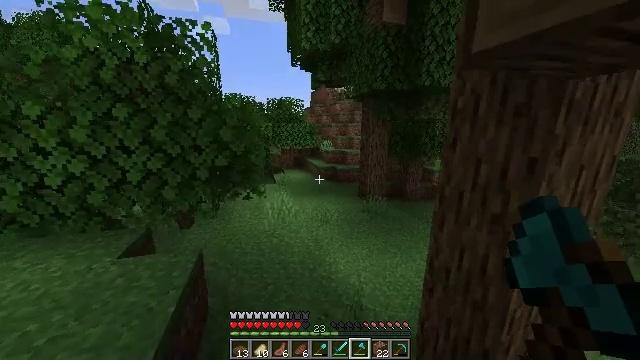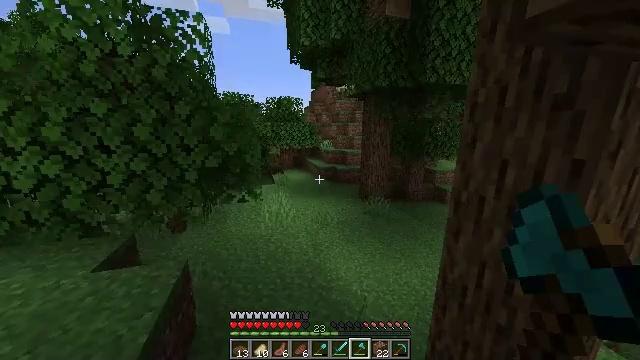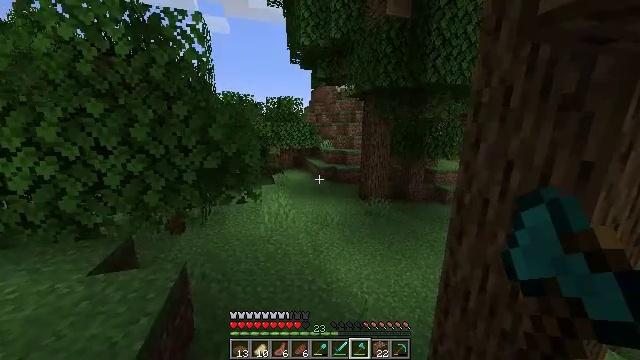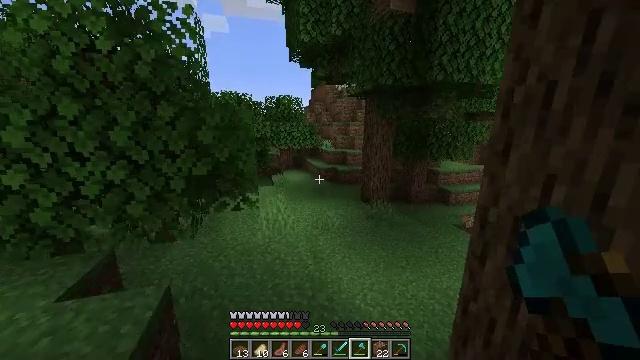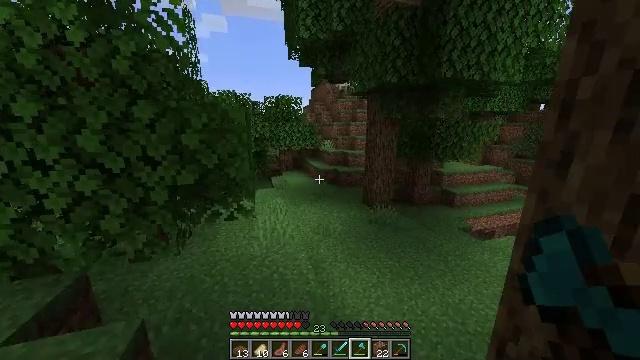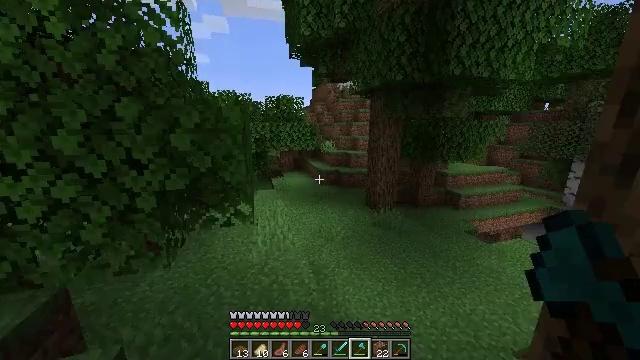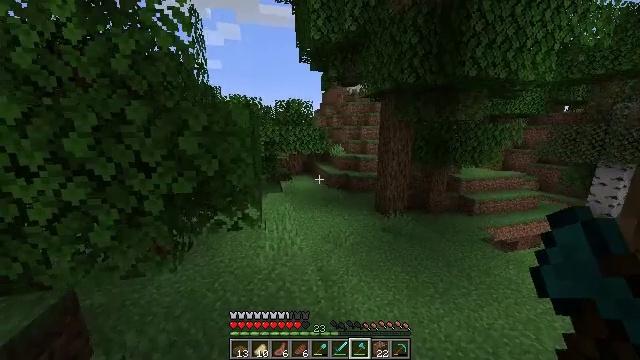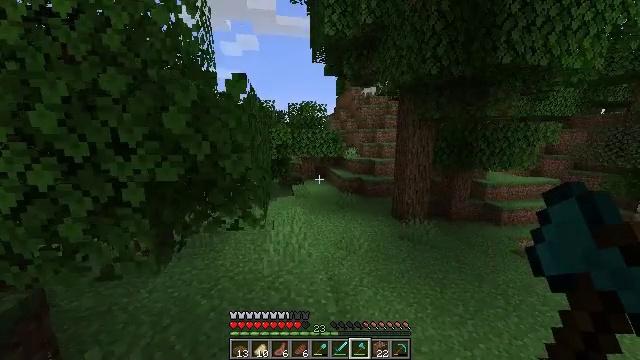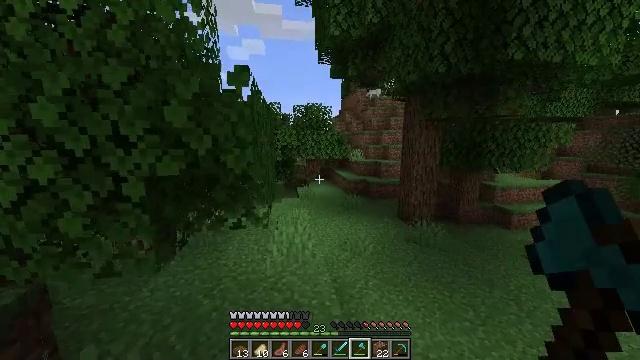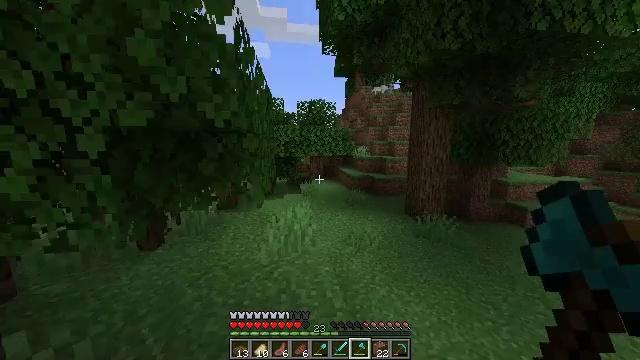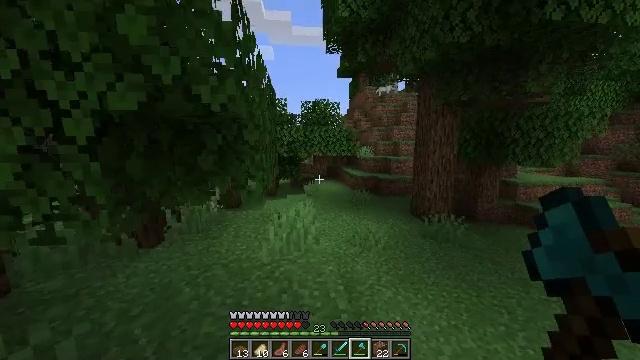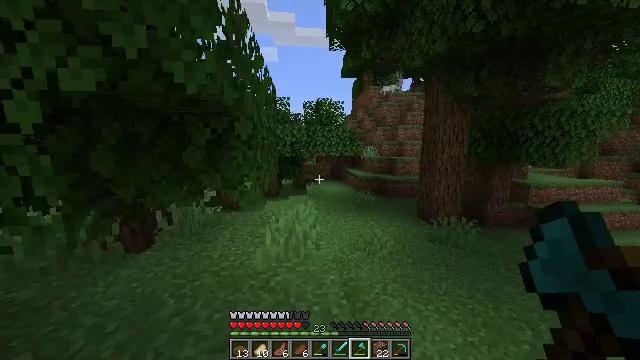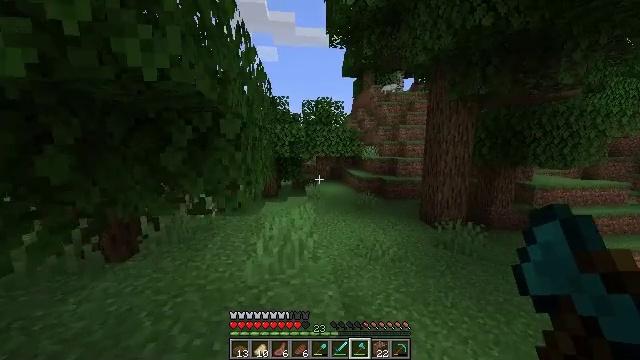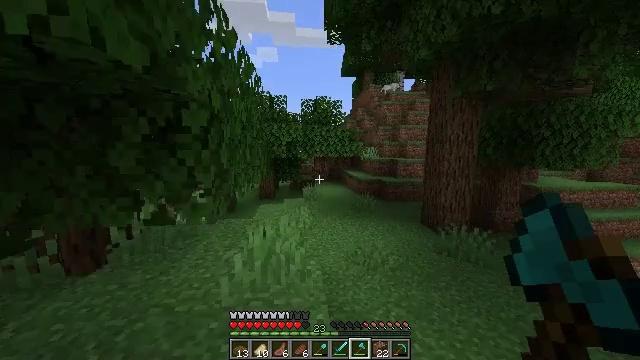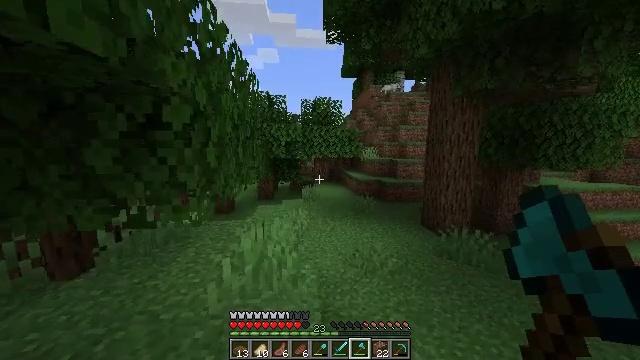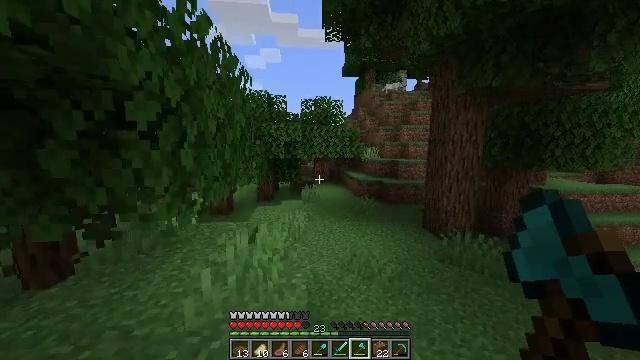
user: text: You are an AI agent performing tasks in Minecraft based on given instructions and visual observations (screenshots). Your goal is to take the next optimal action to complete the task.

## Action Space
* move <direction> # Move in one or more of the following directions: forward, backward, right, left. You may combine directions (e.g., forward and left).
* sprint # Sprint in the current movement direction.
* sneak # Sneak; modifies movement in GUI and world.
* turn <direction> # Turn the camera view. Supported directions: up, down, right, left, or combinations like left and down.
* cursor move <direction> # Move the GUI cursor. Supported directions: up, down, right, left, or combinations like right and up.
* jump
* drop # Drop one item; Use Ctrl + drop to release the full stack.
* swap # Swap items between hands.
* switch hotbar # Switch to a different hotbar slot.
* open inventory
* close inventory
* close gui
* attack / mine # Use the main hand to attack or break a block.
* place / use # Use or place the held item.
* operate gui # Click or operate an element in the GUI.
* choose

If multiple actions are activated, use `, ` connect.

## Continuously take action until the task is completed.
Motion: motion action
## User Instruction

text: Mine fern in the forest.
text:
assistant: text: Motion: move forward
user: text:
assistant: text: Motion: move forward
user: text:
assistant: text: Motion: move forward
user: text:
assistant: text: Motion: move forward
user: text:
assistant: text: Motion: move forward
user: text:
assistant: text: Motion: move forward, turn left
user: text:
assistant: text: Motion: move forward, sprint, turn left and up
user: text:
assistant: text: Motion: move forward, sprint, turn left
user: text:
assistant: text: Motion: move forward, sprint, turn left
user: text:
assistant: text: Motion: move forward, sprint, turn left
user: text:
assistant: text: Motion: move forward, sprint
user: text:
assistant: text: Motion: move forward
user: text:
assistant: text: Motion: move forward and move right
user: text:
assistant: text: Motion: move forward and move right
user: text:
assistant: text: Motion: move forward and move right
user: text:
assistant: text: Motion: move forward and move right, turn left
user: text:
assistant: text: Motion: move forward and move right, turn left
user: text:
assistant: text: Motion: move forward and move right, sprint, turn left
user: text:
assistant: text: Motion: move forward, sprint, turn left
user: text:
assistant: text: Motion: move forward, sprint, turn left
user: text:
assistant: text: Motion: move forward, sprint
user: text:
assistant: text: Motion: move forward, sprint
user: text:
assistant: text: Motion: move forward, sprint
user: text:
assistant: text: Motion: move forward
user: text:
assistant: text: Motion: move forward
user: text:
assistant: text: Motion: move forward
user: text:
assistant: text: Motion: move forward, turn left
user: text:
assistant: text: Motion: move forward, turn left
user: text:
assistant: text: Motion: move forward, turn left
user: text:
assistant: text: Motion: move forward, turn left